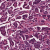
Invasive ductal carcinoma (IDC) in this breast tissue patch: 1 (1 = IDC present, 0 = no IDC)